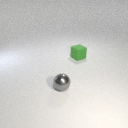
small gray metal sphere in front of small green rubber cube